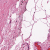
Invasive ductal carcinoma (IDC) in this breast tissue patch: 0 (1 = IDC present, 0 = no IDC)